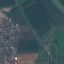
Label: Highway